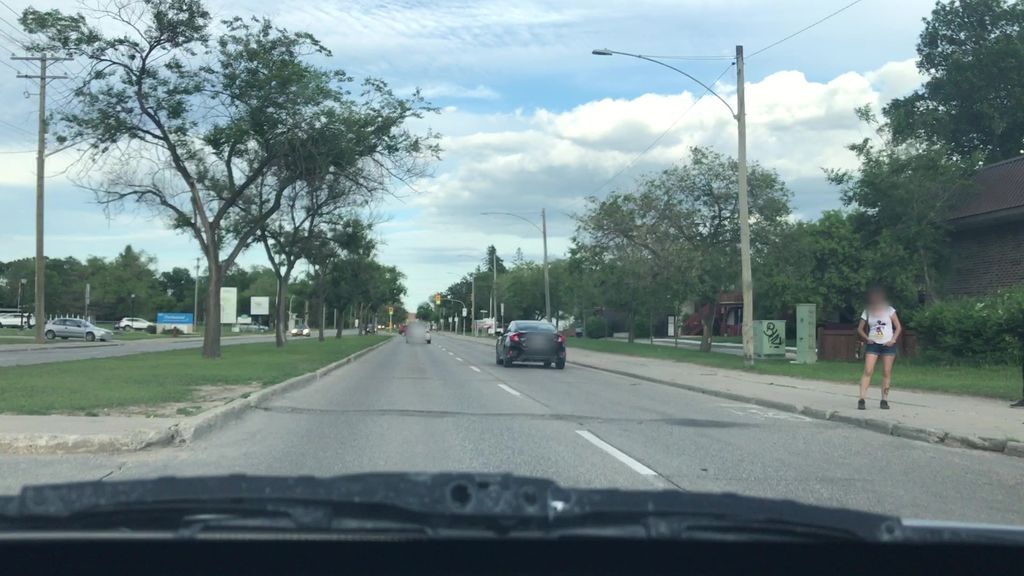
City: winnipeg